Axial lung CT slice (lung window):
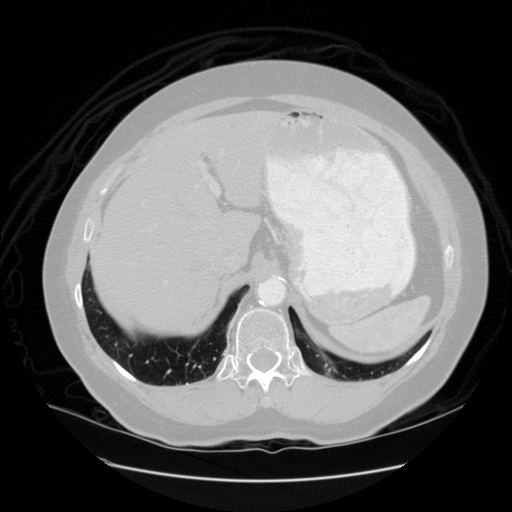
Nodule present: no